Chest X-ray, AP view. Patient: 74 years old, sex F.
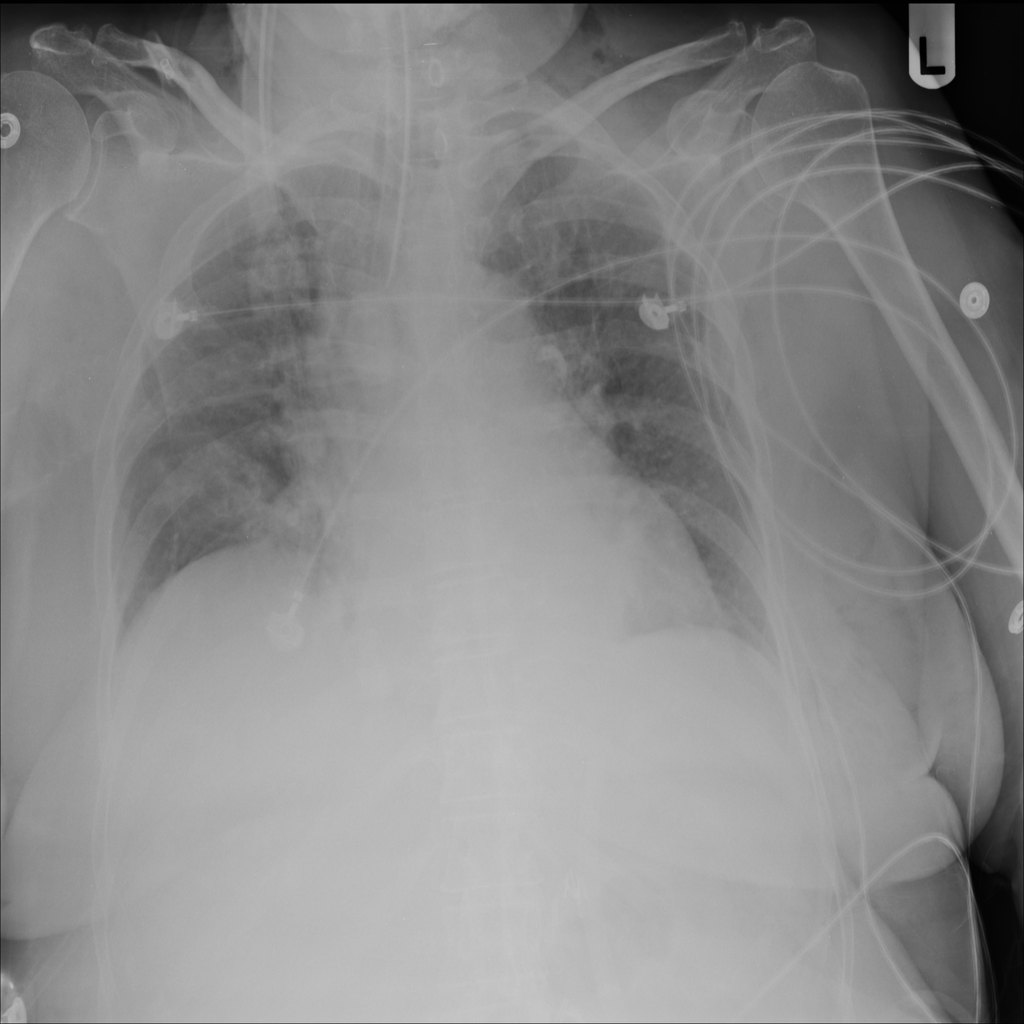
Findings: Emphysema